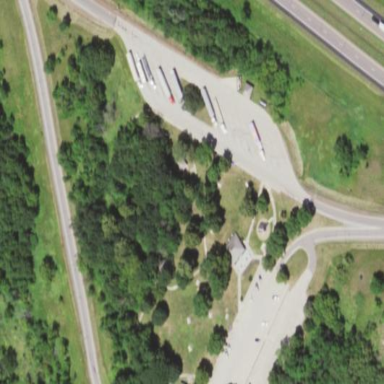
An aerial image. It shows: Rest area on the road.